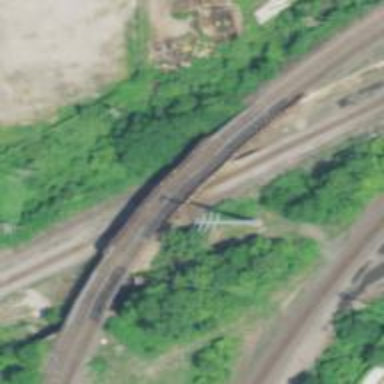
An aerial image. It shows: Railway yard with bridge.